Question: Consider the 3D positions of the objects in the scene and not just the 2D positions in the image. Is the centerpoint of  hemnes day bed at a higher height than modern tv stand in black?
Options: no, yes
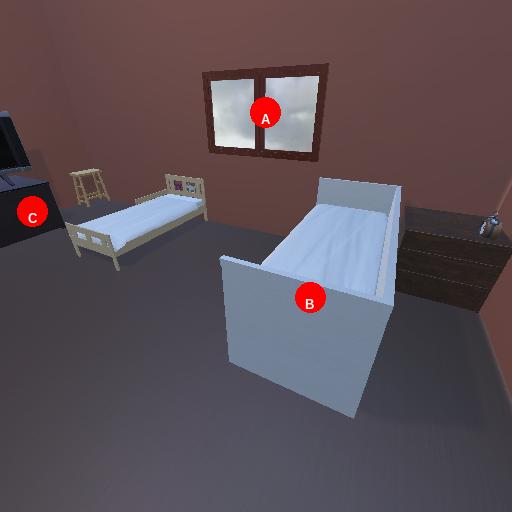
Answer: no